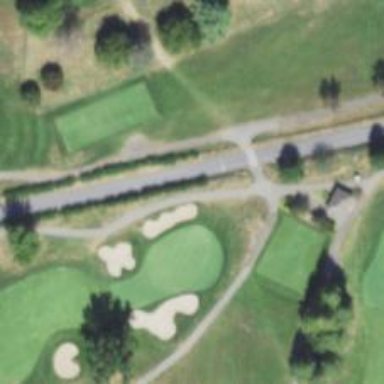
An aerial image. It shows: Path for both roads and golfers.